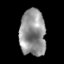
Tissue: lung
Cell type: Epithelial cells
Senescence score: 0.217
Nuclear area (px): 1179
Mean DAPI intensity: 146.712